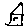
Label: house